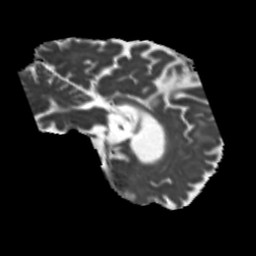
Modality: MD
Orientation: sagittal
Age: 55
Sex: male
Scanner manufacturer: siemens
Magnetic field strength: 3 T
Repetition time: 5.25 s
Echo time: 0.08 s